Interaction volume radius: 10 \u00c5
Interaction volume height: 10 \u00c5
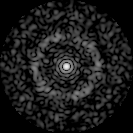
Disorder parameter: 0.767